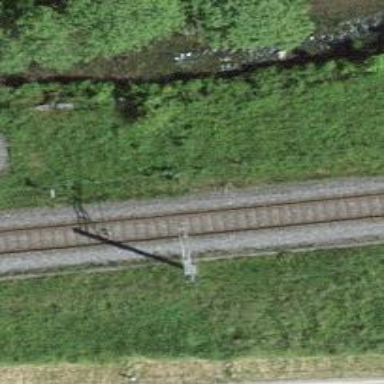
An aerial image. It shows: Single-track electrified railway with contact line.